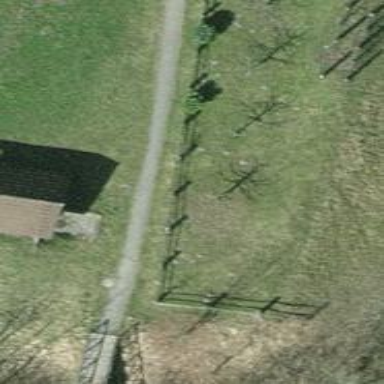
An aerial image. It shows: Asphalt path with excellent trail visibility.